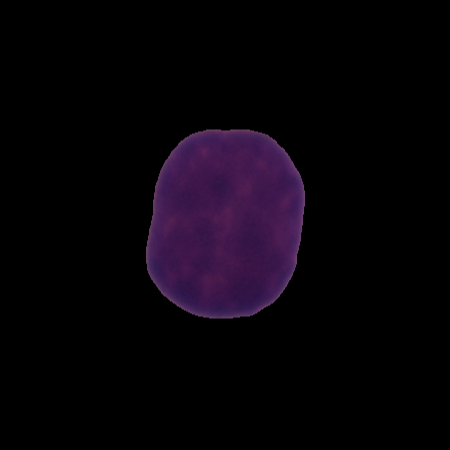
Label: healthy